Question: I'm currently developing a Wordpress website using Bootstrap 3. For the navigation menu, I am using wp_bootstrap_navwalker. When I shorten the window width, I get the picture below:

The mobile menu has a horizontal scrollbar. In addition, the menu is pushed to full width so it hangs right on the edge of the menu. In the Bootstrap menu demo, the menu links are indented.
Here is my navbar code:
'''
<nav class="navbar navbar-default navbar-fixed-top" role="navigation">
<div class="container">
<div class="navbar-header">
<button type="button" class="navbar-toggle" data-toggle="collapse" data-target="#bs-example-navbar-collapse-1">
<span class="sr-only">Toggle navigation</span>
<span class="icon-bar"></span>
<span class="icon-bar"></span>
<span class="icon-bar"></span>
</button>
<a class="navbar-brand" href="<?php echo home_url(); ?>"><img src="<?php bloginfo('template_url'); ?>/img/UCHURCH.png"/></a>
</div>
<div class="collapse navbar-collapse" id="bs-example-navbar-collapse-1">
<ul class="nav navbar-nav navbar-right">
<?php
wp_nav_menu( array(
'menu' => 'header-menu',
'theme_location' => 'header-menu',
'depth' => 2,
'container' => 'div',
'container_id' => 'bs-example-navbar-collapse-1',
'menu_class' => 'nav navbar-nav',
'fallback_cb' => 'wp_bootstrap_navwalker::fallback',
'walker' => new wp_bootstrap_navwalker())
);
?>
</ul>
</div>
</div>
</nav>
'''
When I remove the wp_nav_menu and hardcode links, this is no longer an issue. So I know it has to do with the wp_nav_menu and the wp_bootstrap_navwalker. Can someone help me figure out how to make this horizontal scrollbar go away?
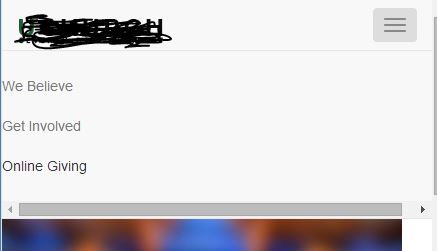
Answer: Try
'''
.header-menu{width:100%; margin:0 auto}
'''
or
'''
.navbar-collapse{overflow-x:hidden}
'''